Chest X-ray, PA view. Patient: 17 years old, sex F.
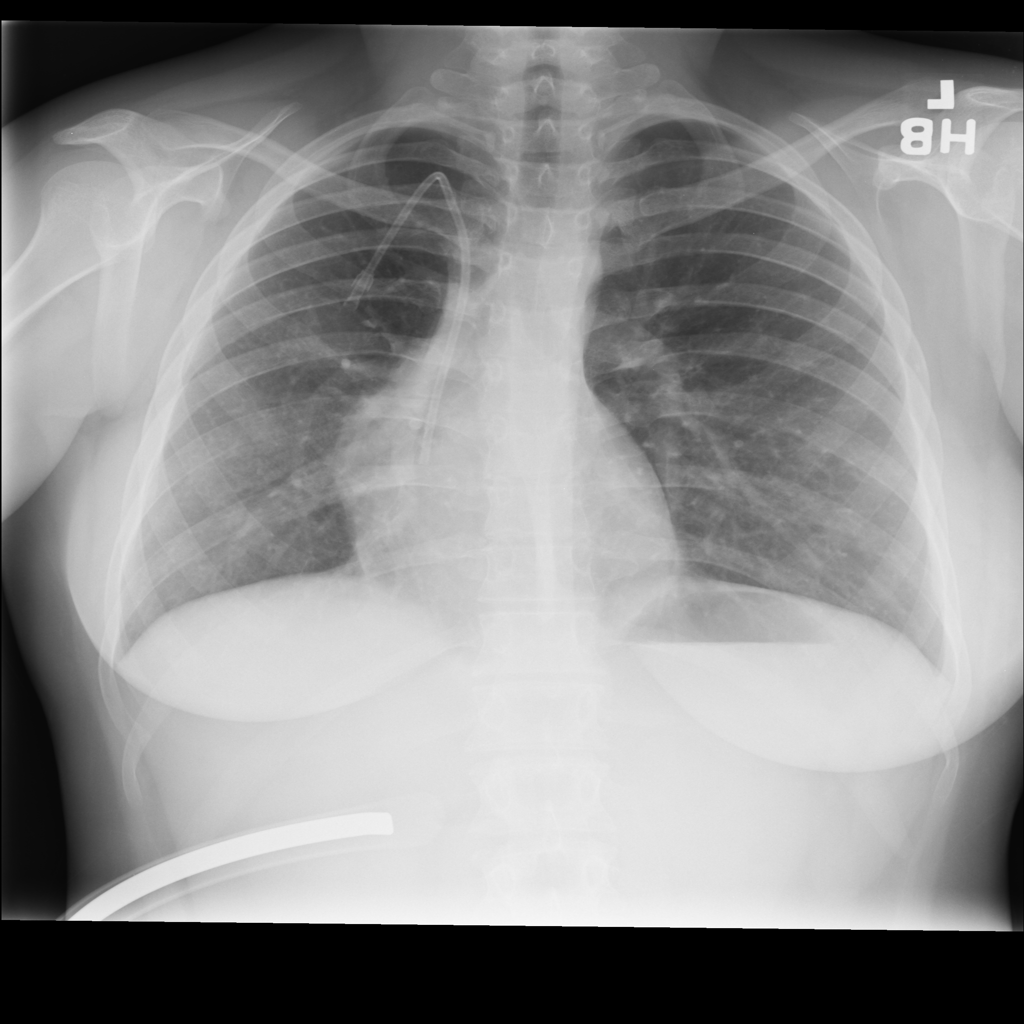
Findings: No Finding